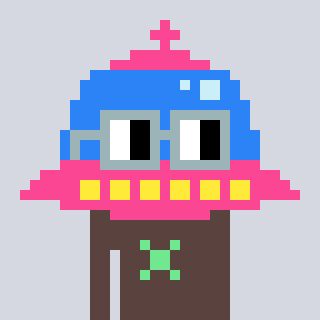
a pixel art character with square dark gray glasses, a ufo-shaped head and a darkbrown-colored body on a cool background